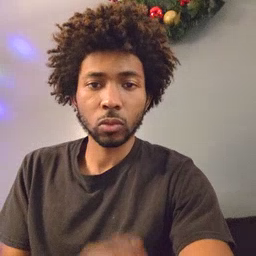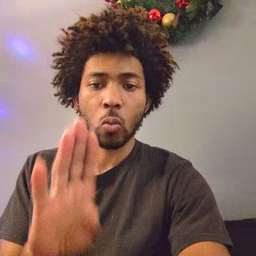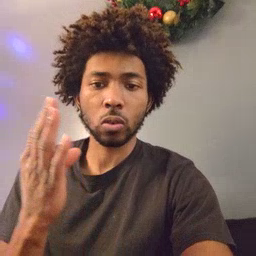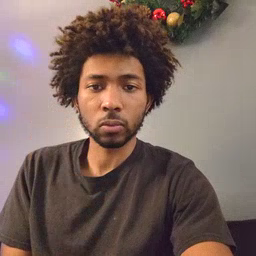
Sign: open